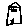
Label: house